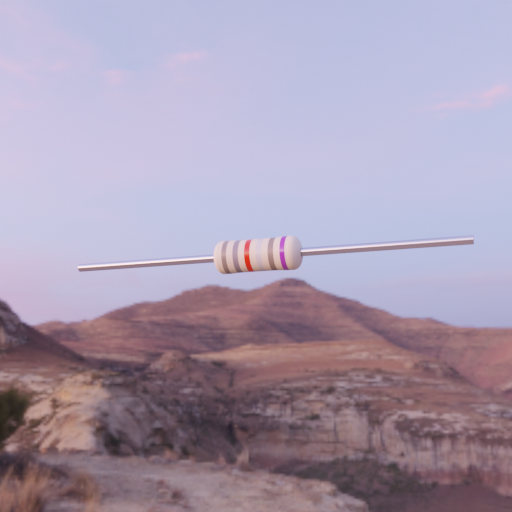
Resistor colour bands (in order): gray, gray, red, silver, gray, violet